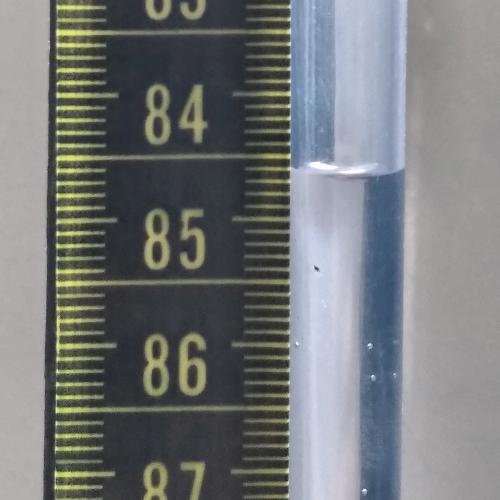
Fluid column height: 84.6 cm